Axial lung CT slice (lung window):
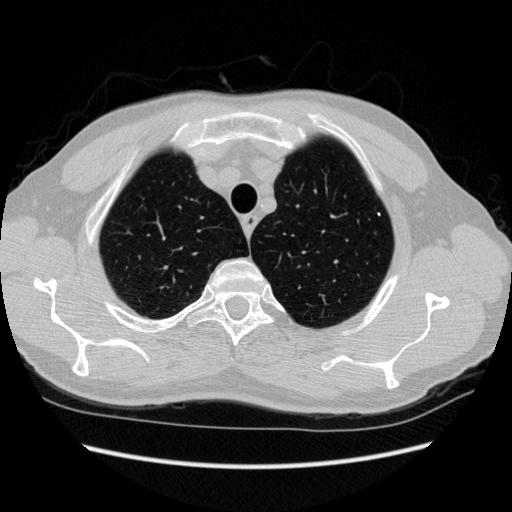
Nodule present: no